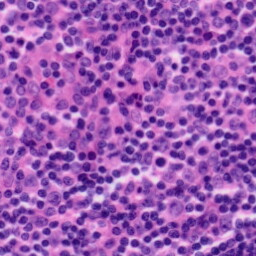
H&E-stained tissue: Tonsil